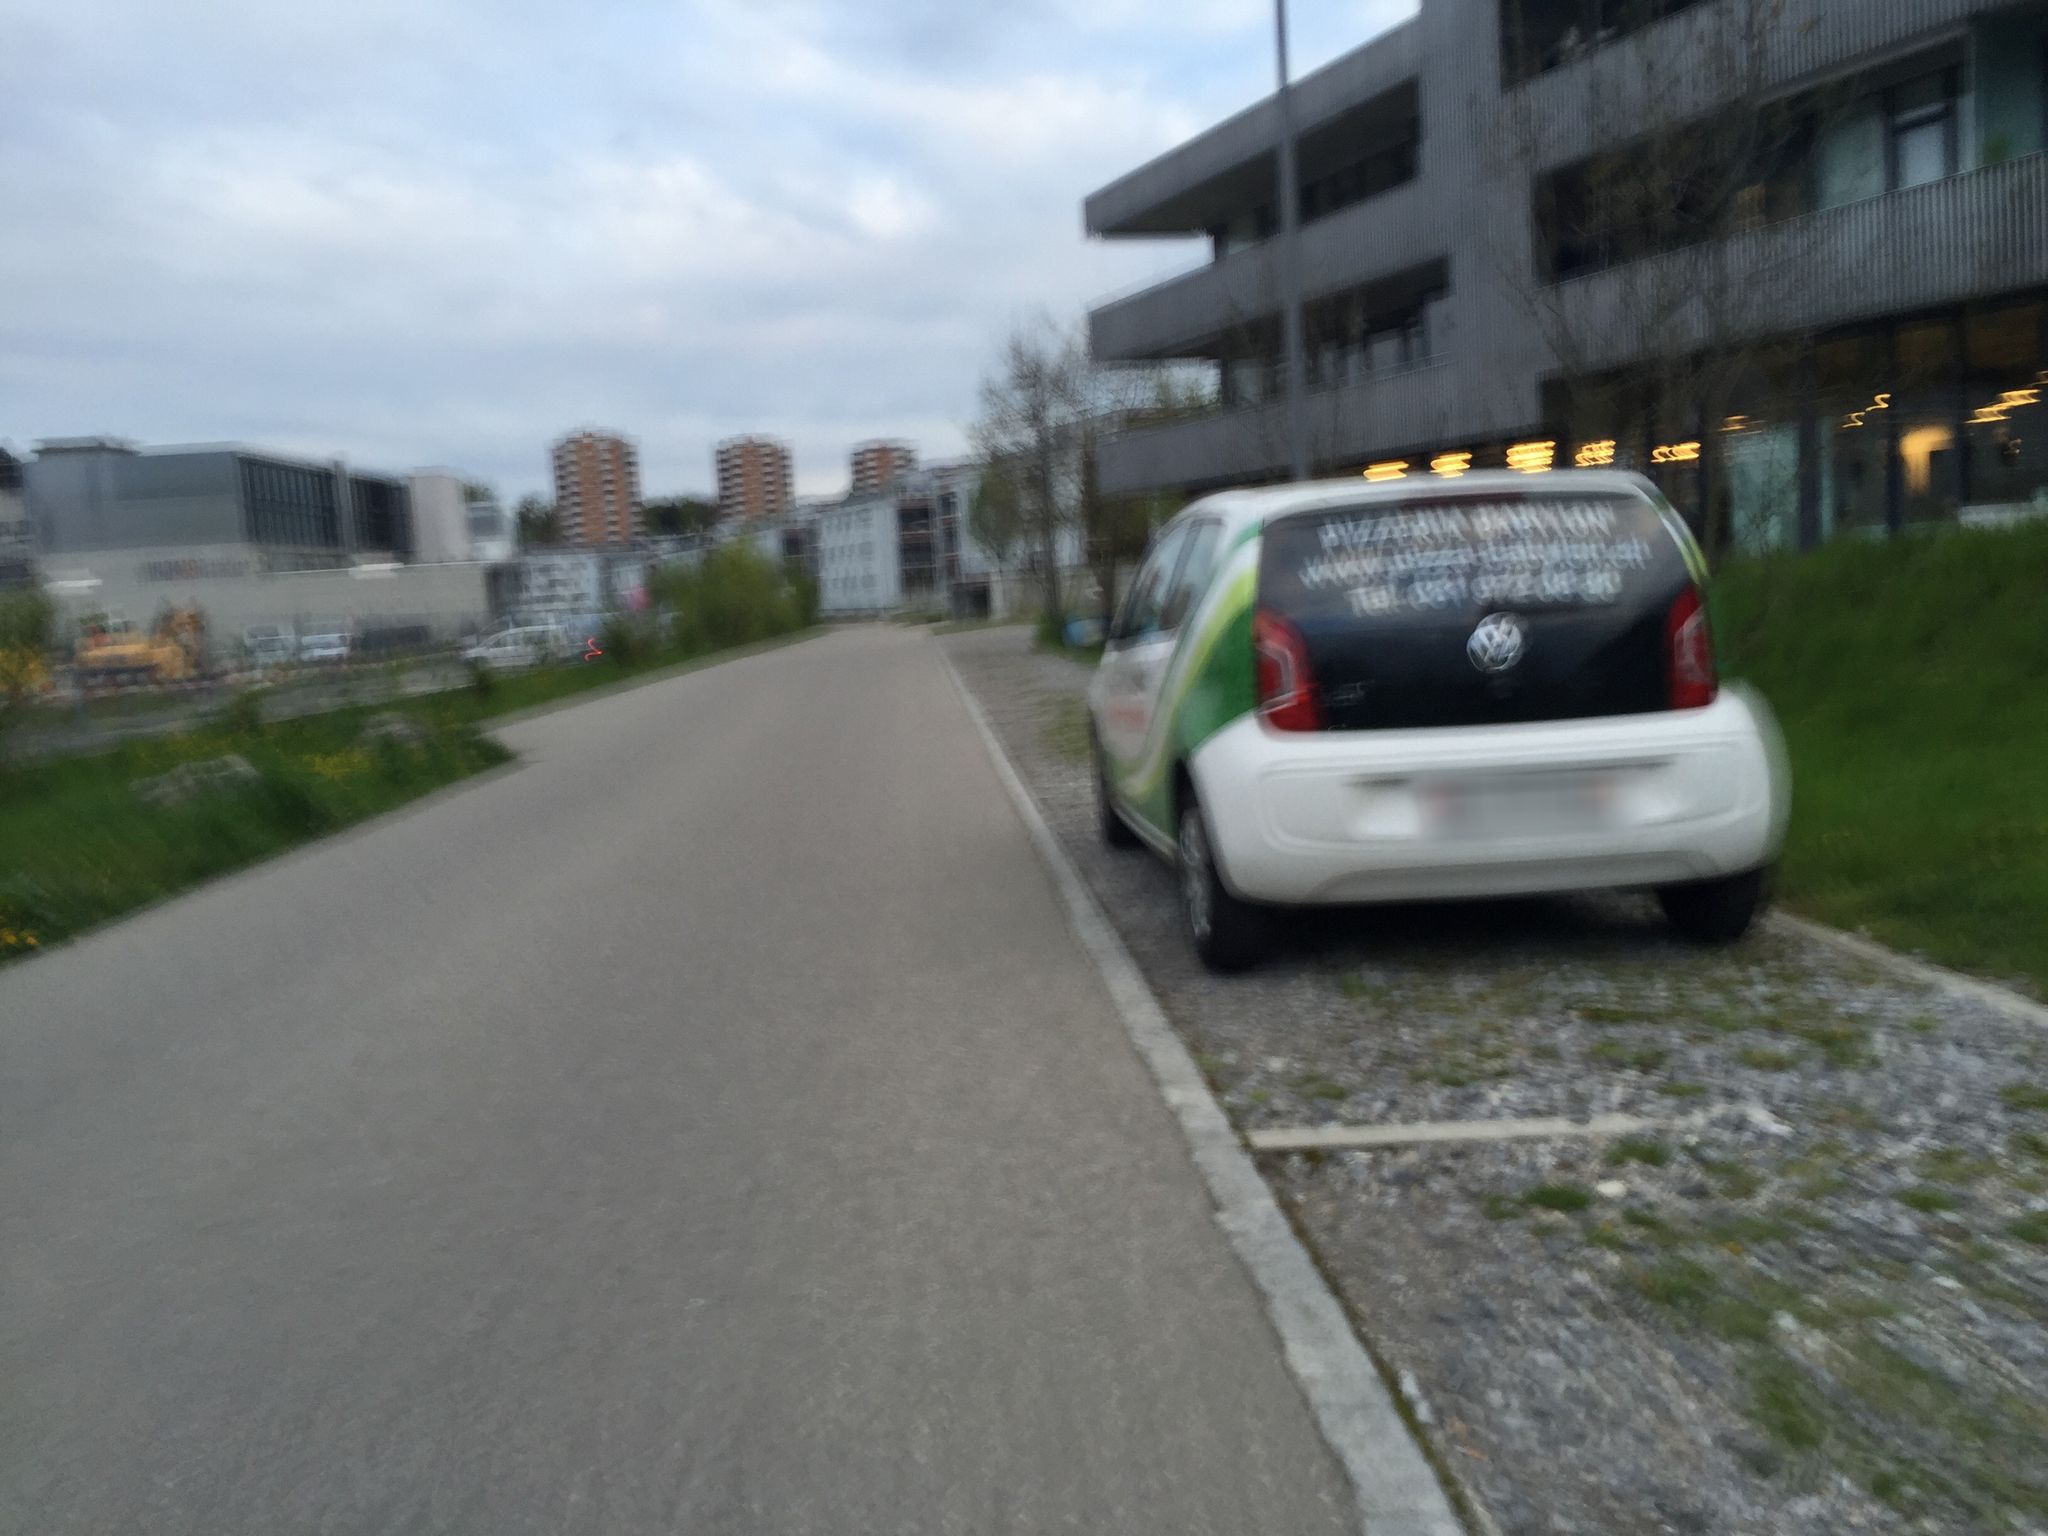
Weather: cloudy
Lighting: day
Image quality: good
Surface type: walking surface
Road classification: residential, living_street
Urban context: urban centre
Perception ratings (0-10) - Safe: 4.17, Lively: 5.6, Beautiful: 8.64, Boring: 3.68, Depressing: 3.03, Wealthy: 3.89